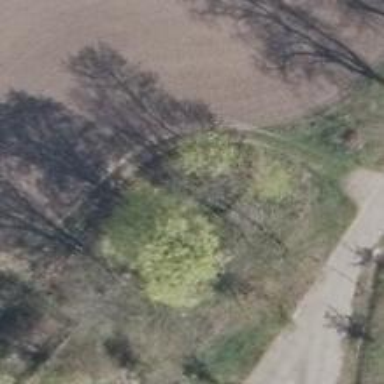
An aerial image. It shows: Beautiful tree in nature.